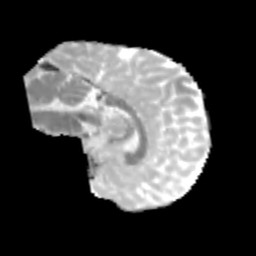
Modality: MD
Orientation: sagittal
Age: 9
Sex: male
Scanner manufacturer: siemens
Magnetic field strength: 3 T
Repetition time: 3.8 s
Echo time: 0.07 s